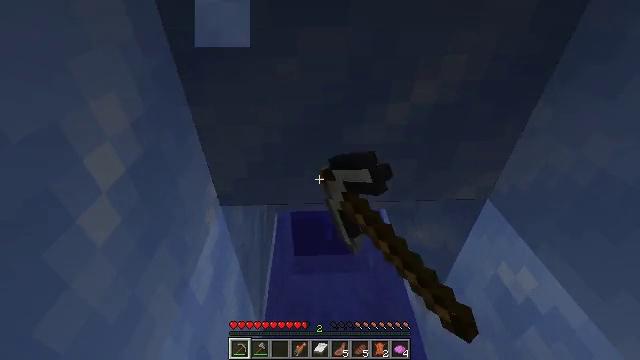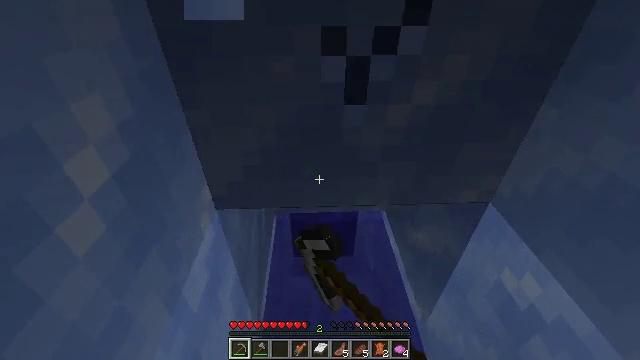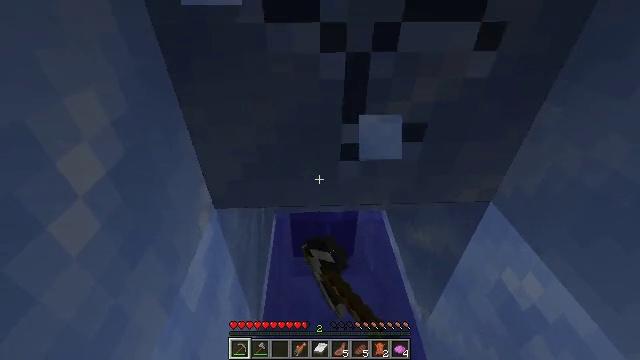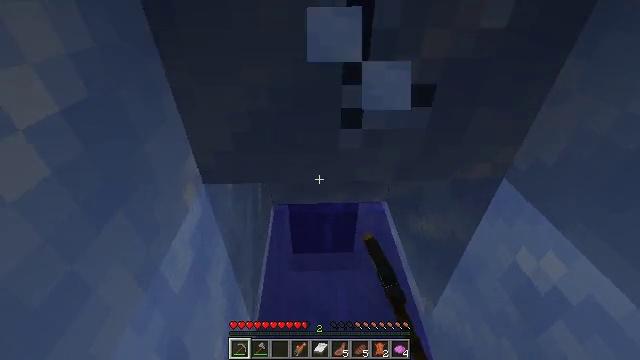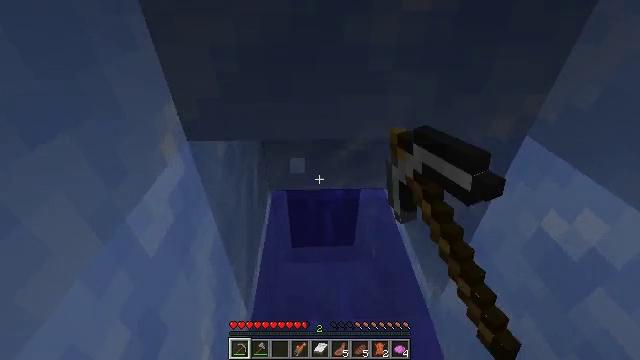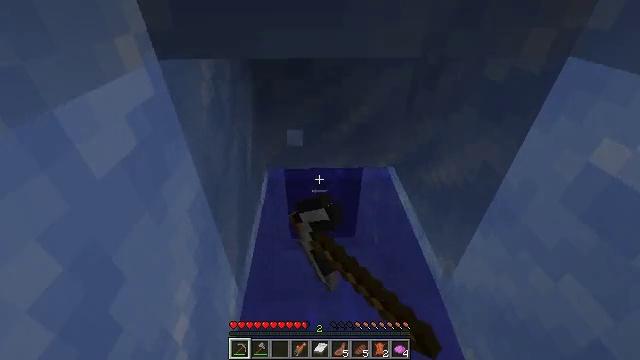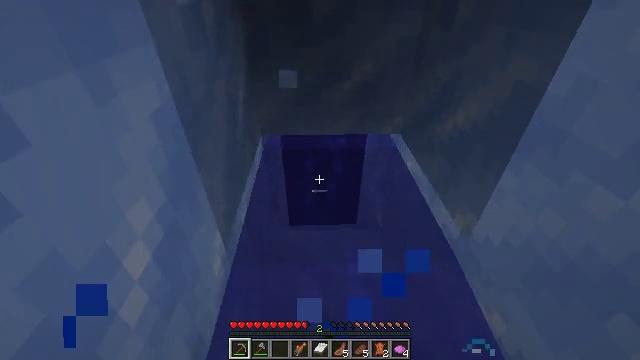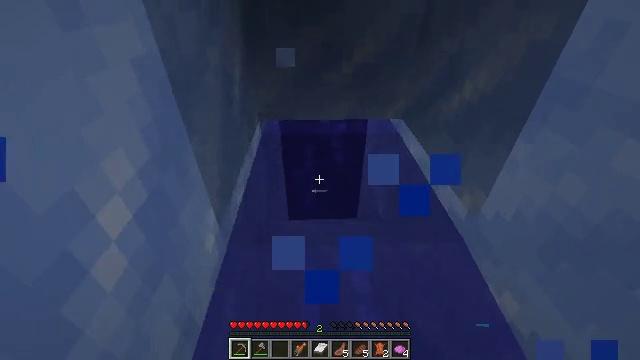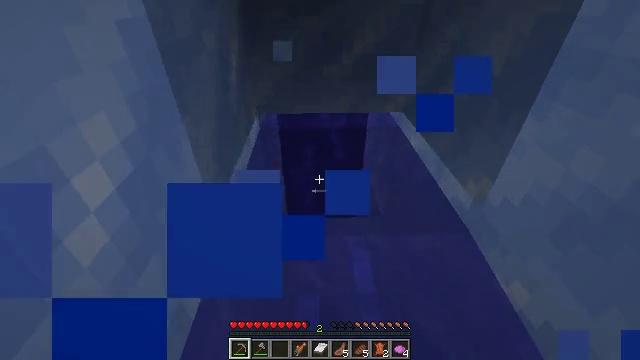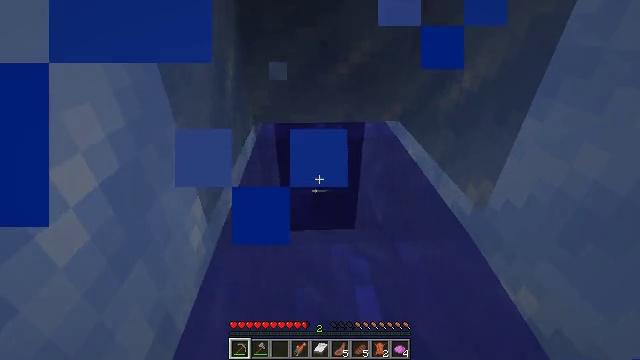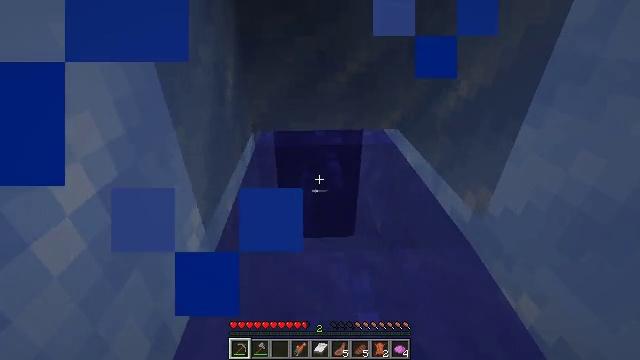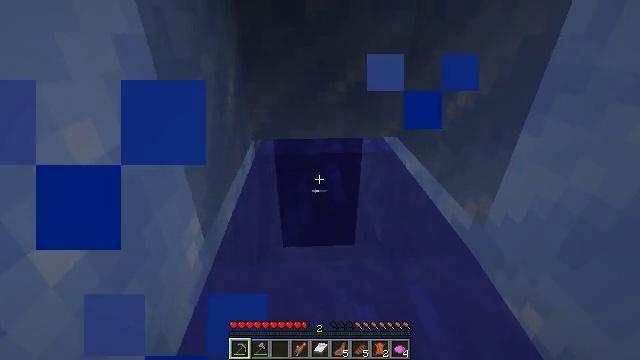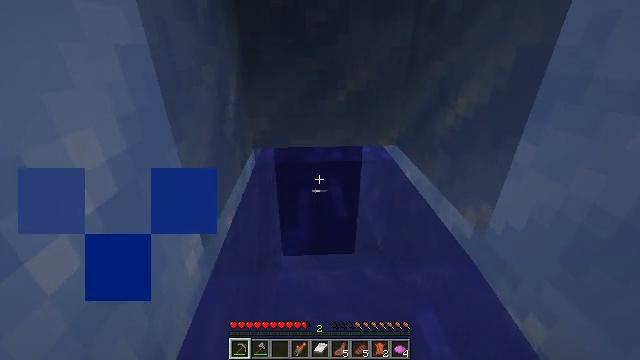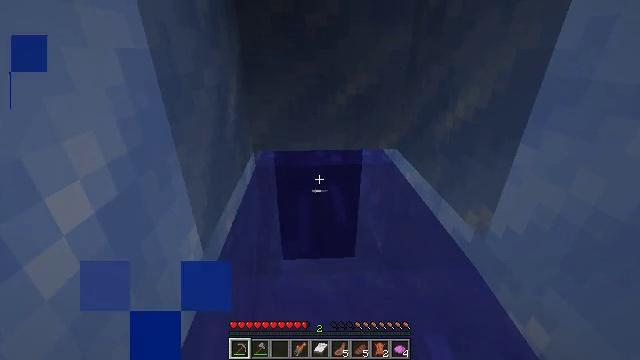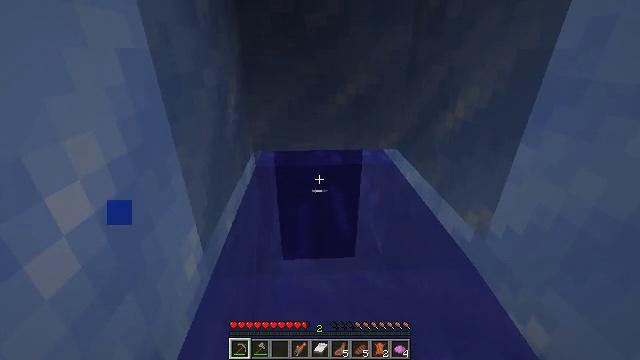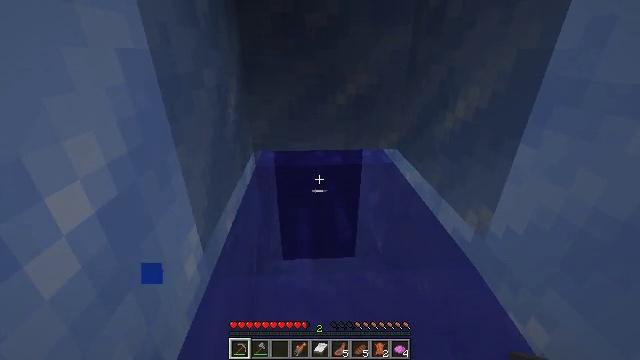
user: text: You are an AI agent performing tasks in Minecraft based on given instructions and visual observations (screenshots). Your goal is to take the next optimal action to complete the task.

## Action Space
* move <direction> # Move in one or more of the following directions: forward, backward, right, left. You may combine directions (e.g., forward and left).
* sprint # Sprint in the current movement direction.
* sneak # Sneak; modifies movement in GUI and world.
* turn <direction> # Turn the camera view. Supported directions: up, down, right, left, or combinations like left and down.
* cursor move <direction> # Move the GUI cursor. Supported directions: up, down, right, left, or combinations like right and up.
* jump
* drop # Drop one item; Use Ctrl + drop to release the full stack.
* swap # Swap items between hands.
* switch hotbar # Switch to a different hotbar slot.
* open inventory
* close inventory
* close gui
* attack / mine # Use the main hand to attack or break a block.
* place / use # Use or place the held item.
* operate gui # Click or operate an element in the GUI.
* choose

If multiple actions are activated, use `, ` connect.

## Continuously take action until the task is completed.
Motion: motion action
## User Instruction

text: Harvest packed ice from cold regions.
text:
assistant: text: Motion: attack / mine
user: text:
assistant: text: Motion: attack / mine
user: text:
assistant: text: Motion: attack / mine
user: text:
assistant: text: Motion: attack / mine
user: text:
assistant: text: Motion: attack / mine
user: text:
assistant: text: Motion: attack / mine
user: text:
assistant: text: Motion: attack / mine
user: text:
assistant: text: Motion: attack / mine
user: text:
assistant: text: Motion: turn up, attack / mine
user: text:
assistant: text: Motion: turn up, attack / mine
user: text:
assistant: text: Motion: turn up, attack / mine
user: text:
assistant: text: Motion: turn up, attack / mine
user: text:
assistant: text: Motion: attack / mine
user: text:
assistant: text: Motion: attack / mine
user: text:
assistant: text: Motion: attack / mine
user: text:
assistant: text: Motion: attack / mine
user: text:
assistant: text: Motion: attack / mine
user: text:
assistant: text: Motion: attack / mine
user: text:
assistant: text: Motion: turn up, attack / mine
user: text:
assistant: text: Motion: attack / mine
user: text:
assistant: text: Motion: attack / mine
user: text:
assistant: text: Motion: attack / mine
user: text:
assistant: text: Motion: turn down, attack / mine
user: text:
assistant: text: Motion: turn left and down, attack / mine
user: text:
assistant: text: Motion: turn left and down, attack / mine
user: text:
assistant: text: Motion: turn right and down, attack / mine
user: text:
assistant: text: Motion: turn right and down, attack / mine
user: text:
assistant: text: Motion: attack / mine
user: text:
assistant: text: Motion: attack / mine
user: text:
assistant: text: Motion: attack / mine